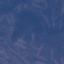
Land use / land cover class: HerbaceousVegetation